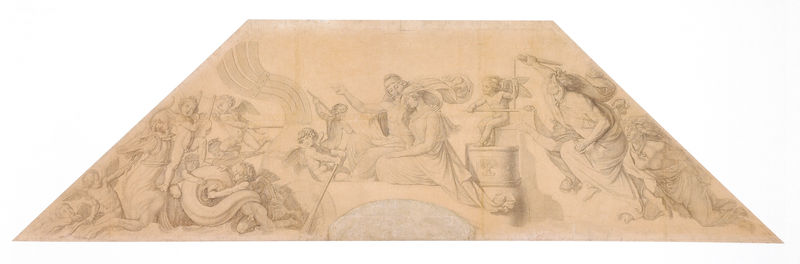
Titel: Entführung der Helena
Künstler: Peter - Werkstatt Cornelius
Standort: Berlin
Institution: Alte Nationalgalerie
Schlagwörter: akt, flügel, gemälde, gott, gruppe, hand, himmel, mann, nackt, schatten, frauen, komposition, menschen, bewegung, braun, frau, grau, kleid, kreide, licht, männer, schwarz, skizze, szene, weiss, zeichnung, rot, schleier, leute, wand, architektur, falten, sockel, wind, flach, kirche, boden, gewand, mantel, decke, gewänder, kind, personen, musik, ruder, stock, engel, putte, putto, deutschland, schwanz, schwung, relief, liebe, papier, ecke, bogen, perspektive, schule, studie, fahne, giebel, mauer, graphik, beige, figuren, celebration, men, people, robes, white, women, black, figures, gray, grey, old, woman, yellow, wandgemälde, wandmalerei, brown, deutsch, perspective, platte, nazarener, unscharf, laviert, antike, flug, kohle, schwarzweiß, schlange, bleistift, entwurf, zwickel, rom, fries, kanzel, christus, einfarbig, antik, götter, zeus, angel, angels, harp, heaven, horses, man, roman, stone, griechisch, mythos, mittelalter, fabelwesen, knieen, boat, water, rötlich, fresko, undeutlich, flat, drawing, paper, harfe, posaune, wandbild, helden, mother, sketch, putti, chimäre, heroisch, snakes, couple, fresco, drache, movement, wings, sail, children, römisch, athen, cherub, cherubs, cupids, mann frau, banners, music, pastel, deckenmalerei, getönt, vorzeichnung, graphit, design, plan, wandfläche, jesus, sokrates, skize, pencil, finger, fingers, god, rainbow, musikanten, tiepolo, overbeck, play, cornelius, kinde, dragon, trapez, epiphanie, mary, blurry, engel zeichnung, overbeeck, padeln, roasa, trapezförmig, friess, tan, bible, father, togas, tilt, faded, weuss, zu klein, capital, unicorn, rhombus, religon, groups, devine, wrestlng, trapezod